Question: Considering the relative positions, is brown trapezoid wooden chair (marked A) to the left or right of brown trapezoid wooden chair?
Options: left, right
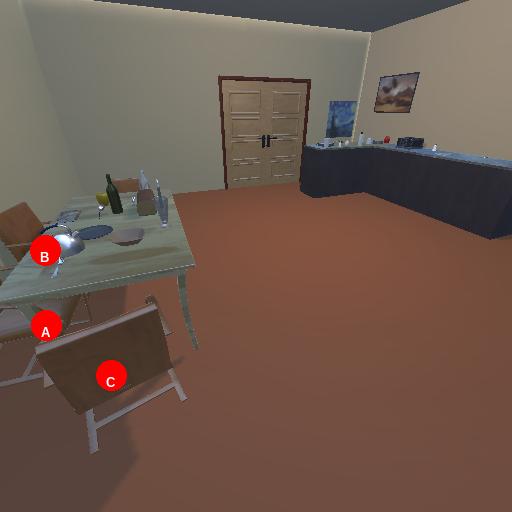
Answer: left